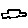
Label: car